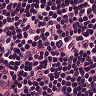
Metastatic tissue present: no